Question: I'm relatively new to R and got stuck with the following problem:
I have this vector:
'''
condition<-c('hello','hi','bye', 'see you', 'Good morning')
'''
The value of this vector should be inserted into the column 'test_condition' if it is contained in the column 'sentence' in the same row.
this would be the data frame
'''
sentence<-c('hi,whats going on','hello, how r you','next','Nice, see you tmrw','Good morning dear')
df<-as.data.frame(sentence) %>%
add_column(test_condition=NA)
'''
and this is what the result would look like

Does someone know how to solve this?
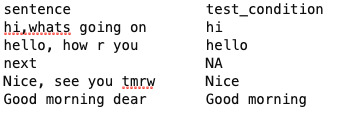
Answer: Does this work:
'''
> library(stringr)
> library(dplyr)
> df$condition <- str_extract(df$sentence, paste0(condition, collapse = '|'))
> df
sentence condition
1 hi,whats going on hi
2 hello, how r you hello
3 next <NA>
4 Nice, see you tmrw see you
5 Good morning dear Good morning
'''
Data used:
'''
> condition<-c('hello','hi','bye', 'see you', 'Good morning')
> sentence<-c('hi,whats going on','hello, how r you','next','Nice, see you tmrw','Good morning dear')
> df <- data.frame(sentence = sentence, stringsAsFactors = F)
> df
sentence
1 hi,whats going on
2 hello, how r you
3 next
4 Nice, see you tmrw
5 Good morning dear
'''